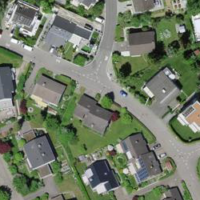
EUNIS habitat code: 55
Species observed at this site:
Ficus carica
Ajuga reptans